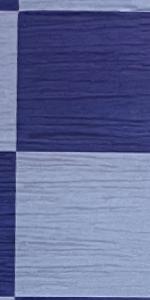
Label: Empty